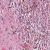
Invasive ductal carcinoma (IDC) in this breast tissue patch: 0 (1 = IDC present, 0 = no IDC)